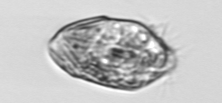
Label: Strombidium_morphotype1